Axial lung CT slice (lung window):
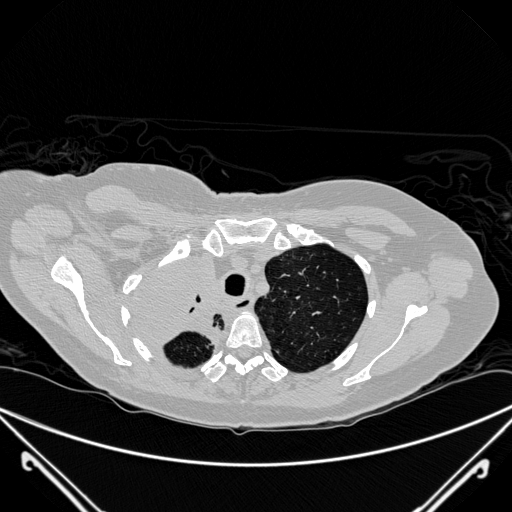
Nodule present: no